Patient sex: M
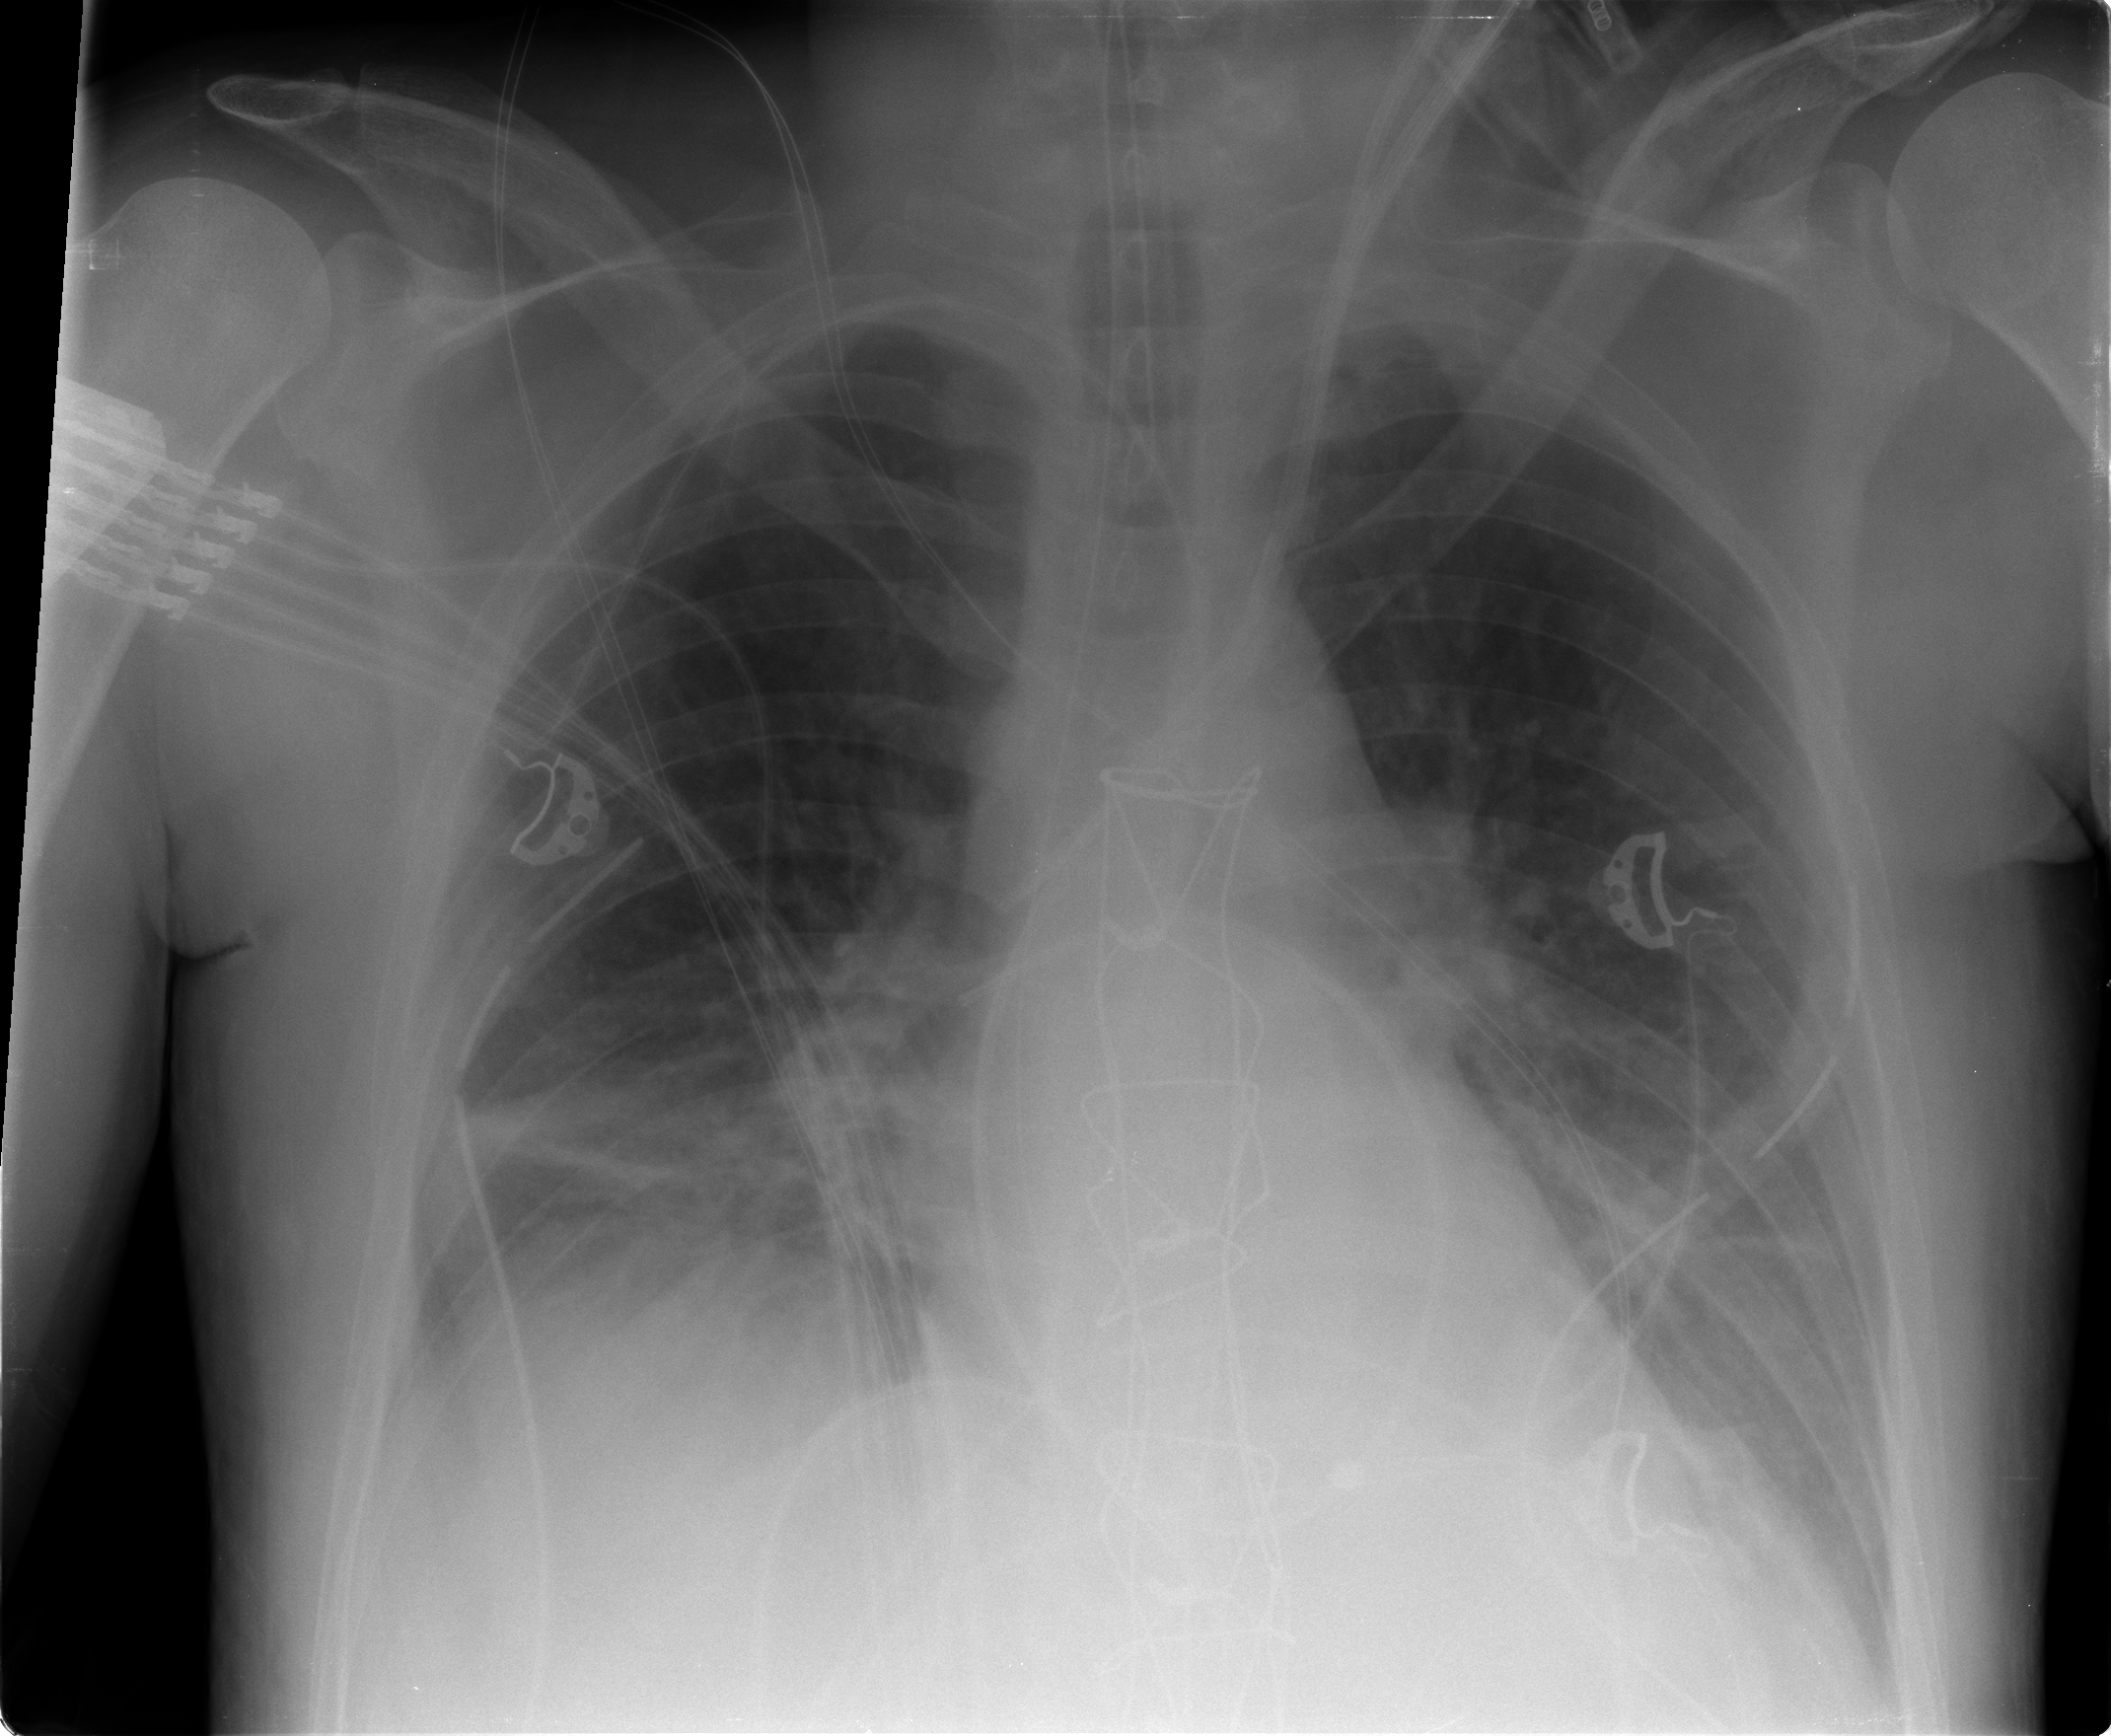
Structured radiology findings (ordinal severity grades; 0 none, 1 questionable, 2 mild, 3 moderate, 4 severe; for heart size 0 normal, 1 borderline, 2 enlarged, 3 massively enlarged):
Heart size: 0
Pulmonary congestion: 1
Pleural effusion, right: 2
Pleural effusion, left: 2
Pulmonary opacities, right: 0
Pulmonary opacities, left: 0
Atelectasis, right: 2
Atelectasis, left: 0